Question: Why is it that when you stack interpreters onto one another, the elapsed real time and byte allocations grow exponentially?

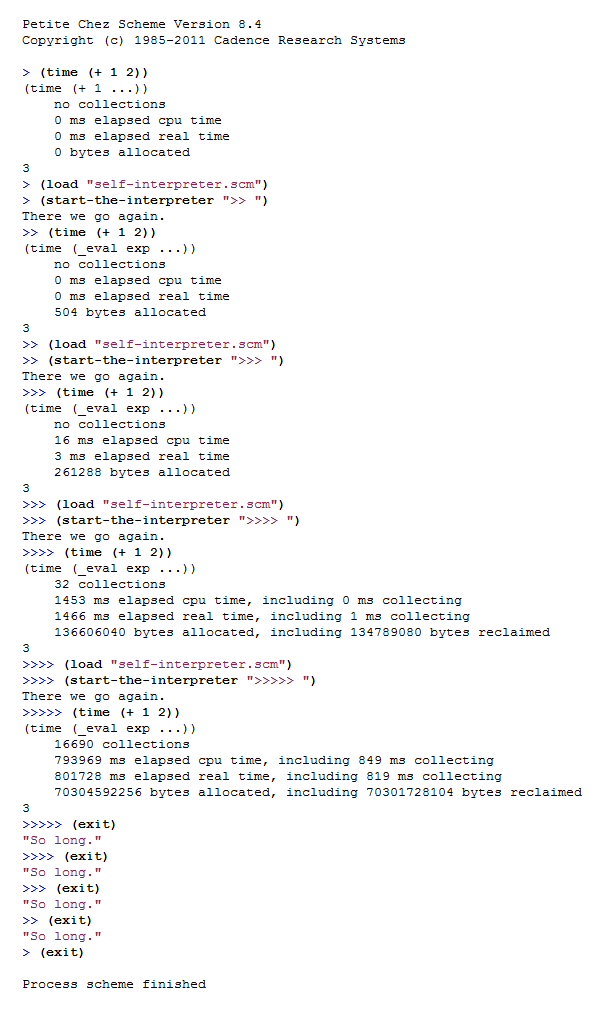
Answer: If you do '(+ 1 2)' in your scheme implementation it will first evaluate the list, then the operand (symbol to value), then it knows if it's a primitive or not so it evaluate the arguments and last it applies the primitive procedure.
Now 'eval' looks something like this (taken from a SICP class handout):
'''
(define (mc-eval exp env)
(cond ((self-evaluating? exp) exp)
((variable? exp) (lookup-variable-value exp env))
((quoted? exp) (text-of-quotation exp))
((assignment? exp) (eval-assignment exp env))
((definition? exp) (eval-definition exp env))
((if? exp) (eval-if exp env))
((and? exp) (eval-and exp env))
((lambda? exp)
(make-procedure (lambda-parameters exp) (lambda-body exp) env))
((begin? exp) (eval-sequence (begin-actions exp) env))
((cond? exp) (mc-eval (cond->if exp) env))
((application? exp)
(mc-apply (mc-eval (operator exp) env)
(list-of-values (operands exp) env)))
(else (error "Unknown expression type -- MC-EVAL"))))
'''
When you call '(mc-eval '(+ 1 2) null-environment)' you can use substitution rules so you see that after 9 case analysis terms it applies it run apply to the 'mc-eval' of all the sub-expressions:
'''
(mc-eval '(+ 1 2) env) ; ==>
(apply (mc-eval + env) (list (mc-eval 1 env) (mc-eval 2 env))) ; ==>
(apply (cond ((self-evaluating? '+) '+)
((variable? '+) (lookup-variable-value '+ env))
((quoted? '+) (text-of-quotation '+))
((assignment? '+) (eval-assignment '+ env))
((definition? '+) (eval-definition '+ env))
((if? '+) (eval-if '+ env))
((and? '+) (eval-and '+ env))
((lambda? '+)
(make-procedure (lambda-parameters '+) (lambda-body '+) env))
((begin? '+) (eval-sequence (begin-actions '+) env))
((cond? '+) (mc-eval (cond->if '+) env))
((application? '+)
(mc-apply (mc-eval (operator '+) env)
(list-of-values (operands '+) env)))
(else (error "Unknown '+ression type -- MC-EVAL")))
(list (cond ((self-evaluating? 1) 1)
((variable? 1) (lookup-variable-value 1 env))
((quoted? 1) (text-of-quotation 1))
((assignment? 1) (eval-assignment 1 env))
((definition? 1) (eval-definition 1 env))
((if? 1) (eval-if 1 env))
((and? 1) (eval-and 1 env))
((lambda? 1)
(make-procedure (lambda-parameters 1) (lambda-body 1) env))
((begin? 1) (eval-sequence (begin-actions 1) env))
((cond? 1) (mc-eval (cond->if 1) env))
((application? 1)
(mc-apply (mc-eval (operator 1) env)
(list-of-values (operands 1) env)))
(else (error "Unknown 1ression type -- MC-EVAL")))
(cond ((self-evaluating? 2) 2)
((variable? 2) (lookup-variable-value 2 env))
((quoted? 2) (text-of-quotation 2))
((assignment? 2) (eval-assignment 2 env))
((definition? 2) (eval-definition 2 env))
((if? 2) (eval-if 2 env))
((and? 2) (eval-and 2 env))
((lambda? 2)
(make-procedure (lambda-parameters 2) (lambda-body 2) env))
((begin? 2) (eval-sequence (begin-actions 2) env))
((cond? 2) (mc-eval (cond->if 2) env))
((application? 2)
(mc-apply (mc-eval (operator 2) env)
(list-of-values (operands 2) env)))
(else (error "Unknown 2ression type -- MC-EVAL")))))
'''
Now. This is one layer.. If you evaluate the interpreters evaluation of '(+ 1 2)' it 's similar (actually a little more since I jump over the initial case analysis) as giving the code above to the underlying Scheme implementation instead of '(+ 1 2)'. A second second layer '(cond ((self-evaluating? 1) 1))' is more complex than '(+ 1 2))' so it alone turns into larger code to the underlying scheme implementation than the first interpreters expansion of '(+ 1 2)' and since the very first expression need 9 case terms all larger than the original expression not strange to understand it's exponential when stacking.